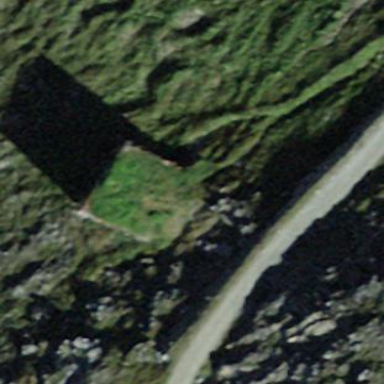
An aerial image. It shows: Military bunker for protection and defense.